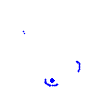
Particle: kaon